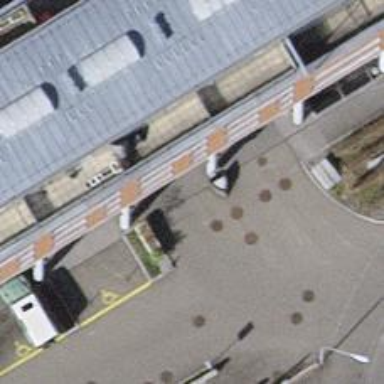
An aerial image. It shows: Lift gate barrier.